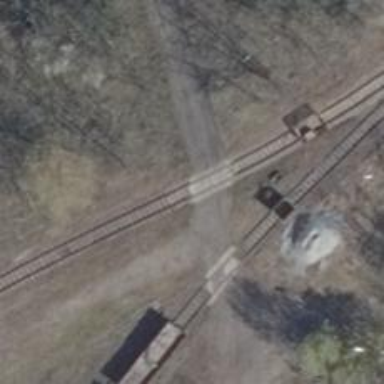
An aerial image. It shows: Railway siding for service.